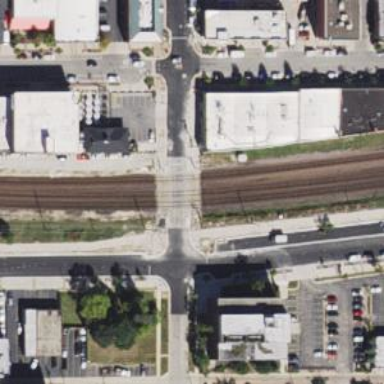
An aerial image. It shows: Crossing for the railway.